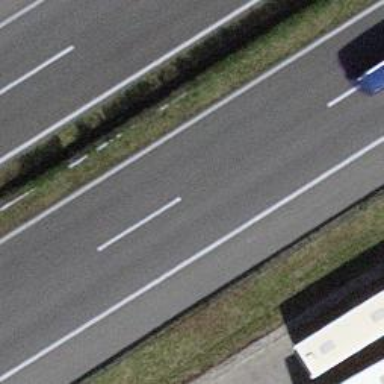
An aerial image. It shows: Motorway.